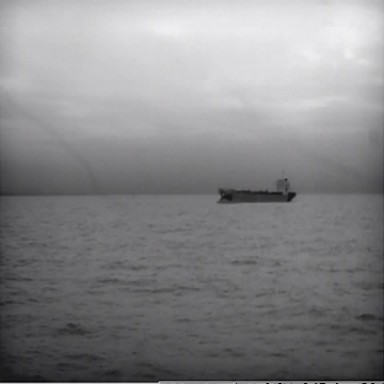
There is a liner in the infrared image.